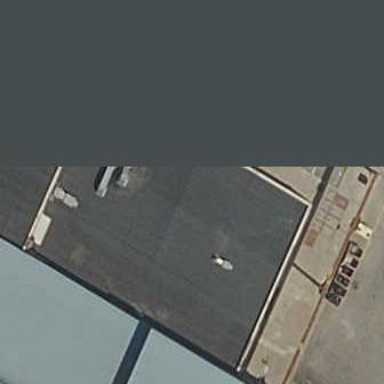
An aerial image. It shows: Industrial building.